Field crop: tomato
Growth stage: 2
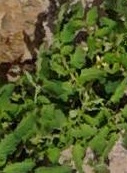
Species: tomato